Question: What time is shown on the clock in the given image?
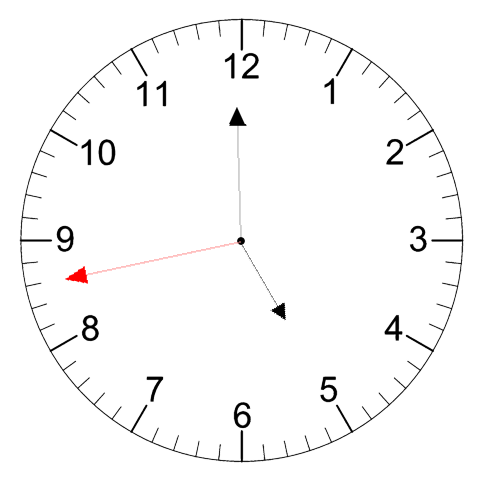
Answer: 04:59:43